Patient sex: M
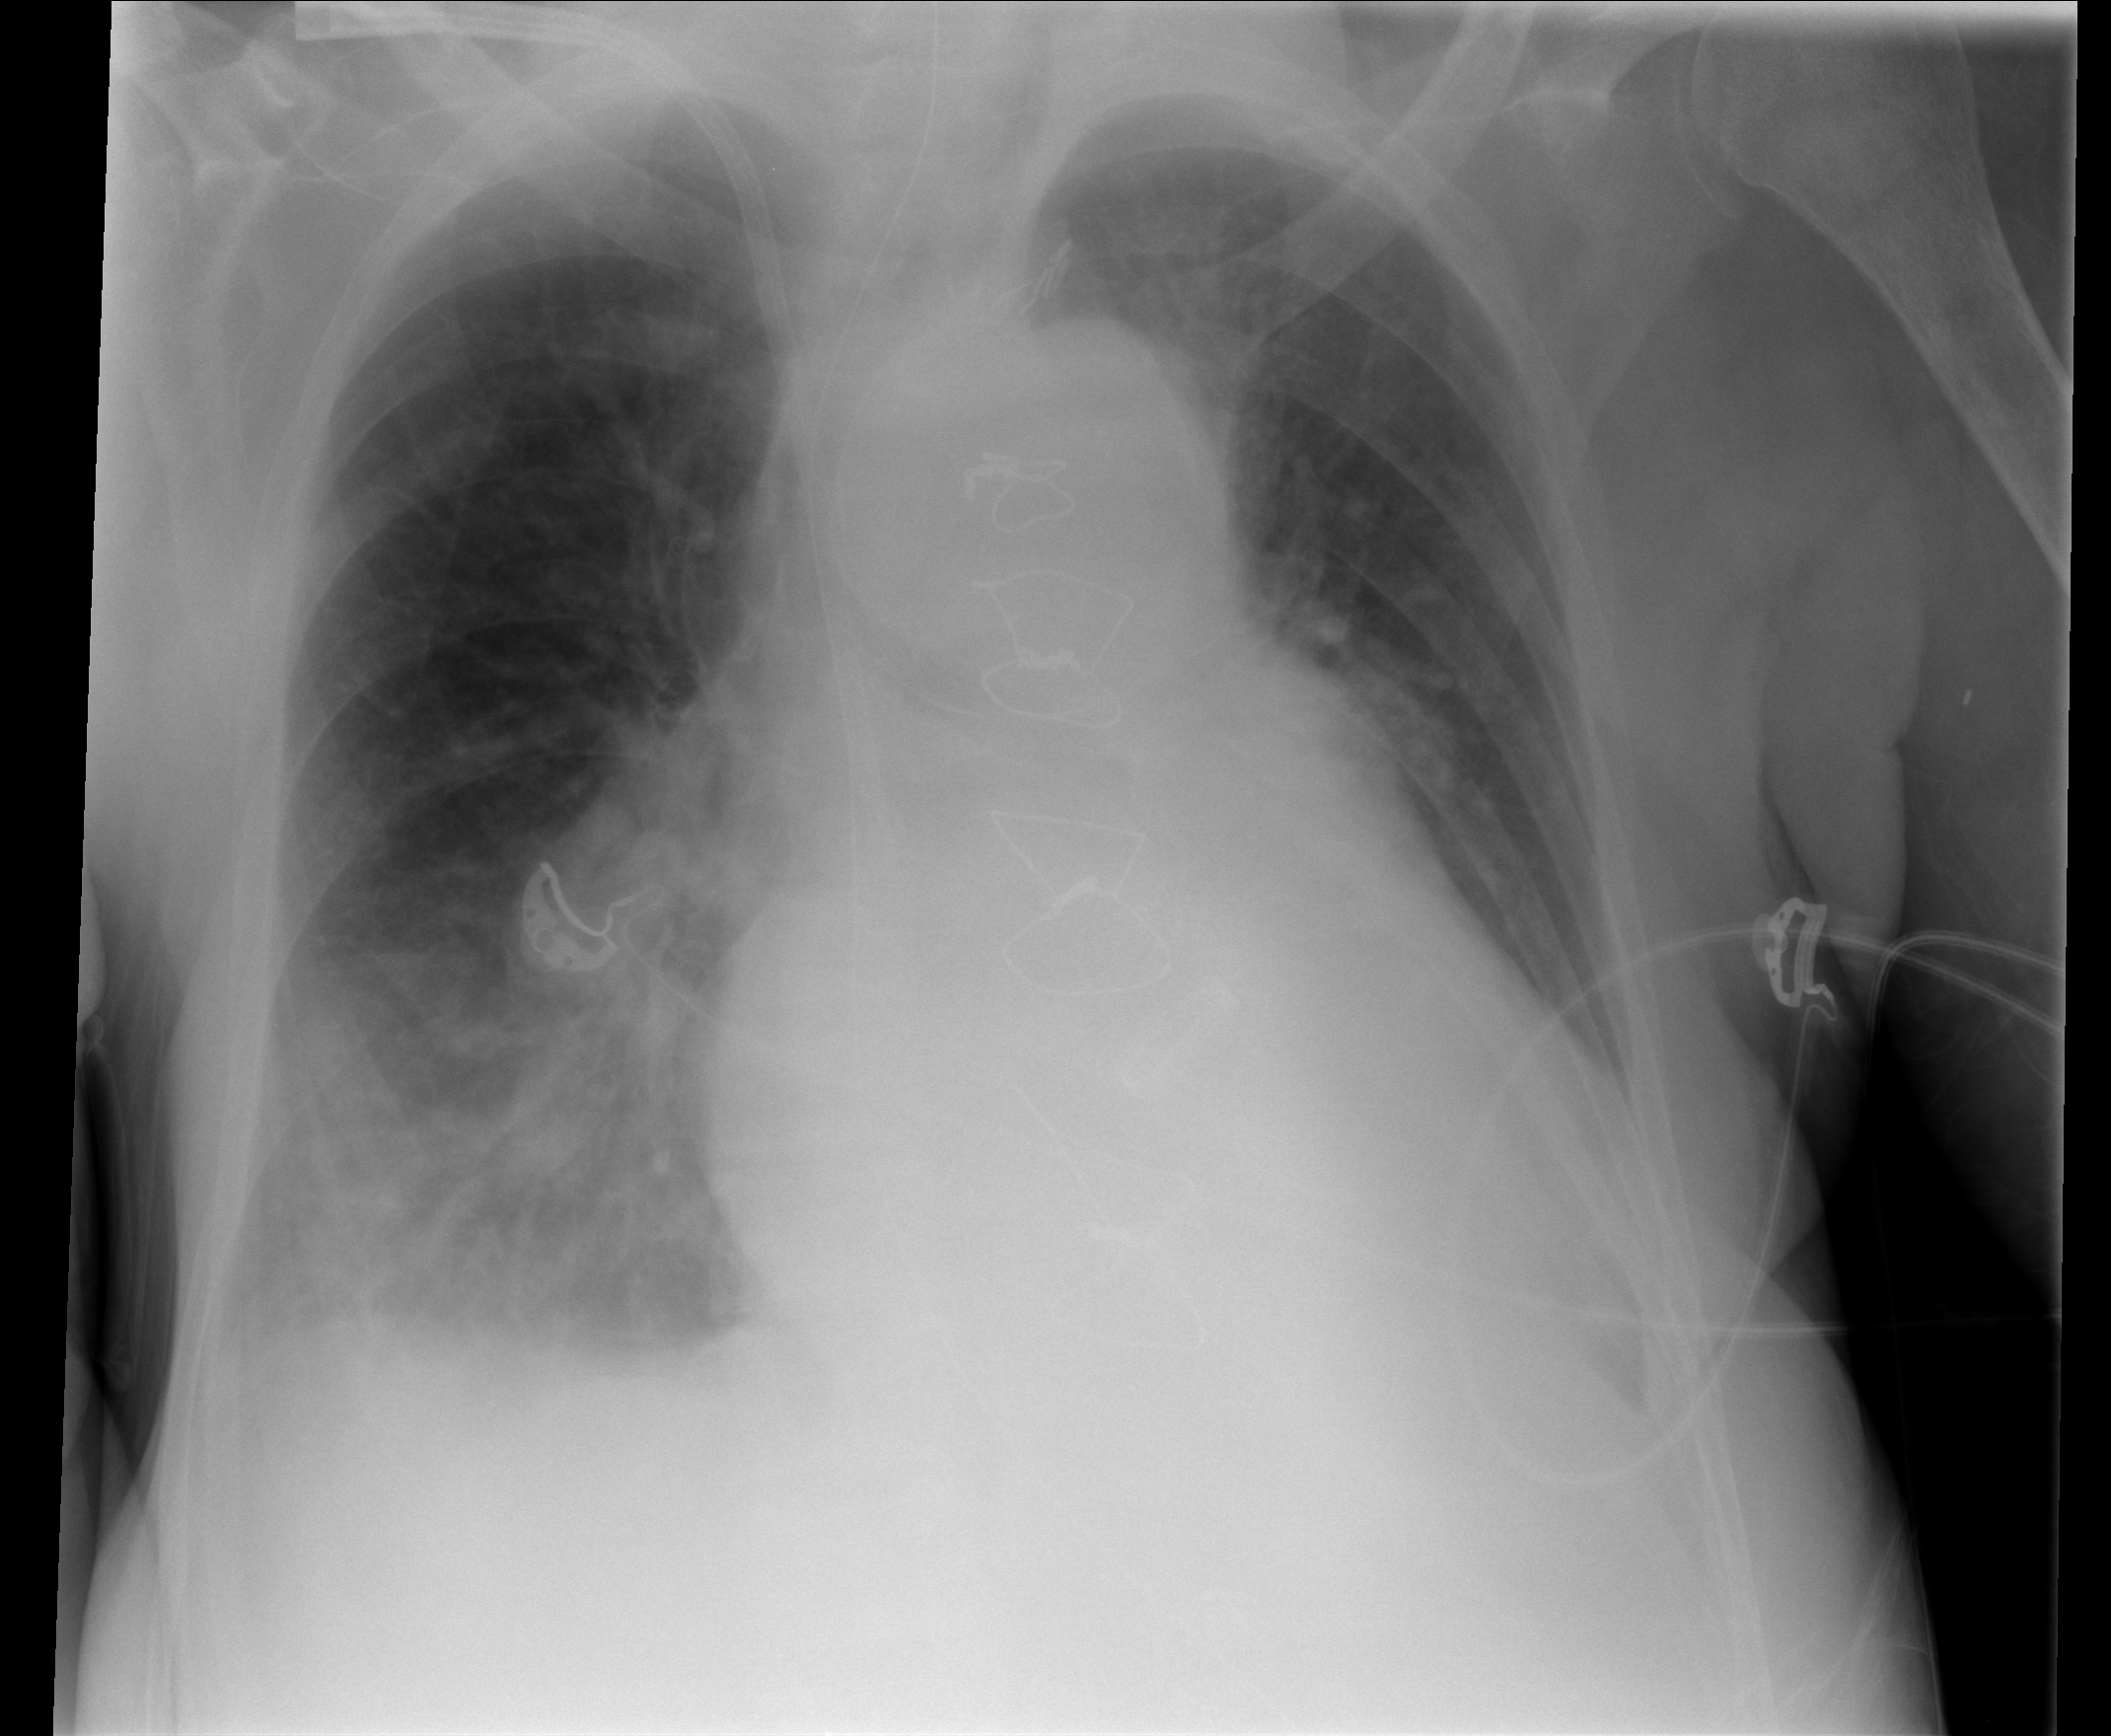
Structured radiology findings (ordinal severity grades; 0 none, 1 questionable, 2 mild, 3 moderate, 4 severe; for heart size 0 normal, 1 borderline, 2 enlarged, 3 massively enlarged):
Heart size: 2
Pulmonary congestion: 0
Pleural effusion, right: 2
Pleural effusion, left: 2
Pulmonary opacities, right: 2
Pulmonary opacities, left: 0
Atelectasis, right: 3
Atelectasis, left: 2